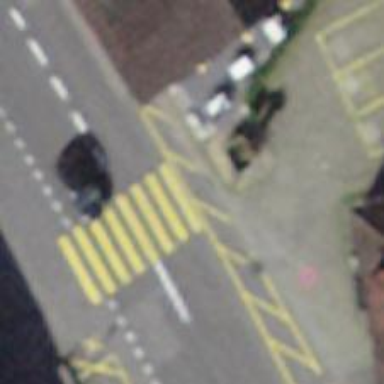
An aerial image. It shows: Asphalt footway with marked zebra crossing.